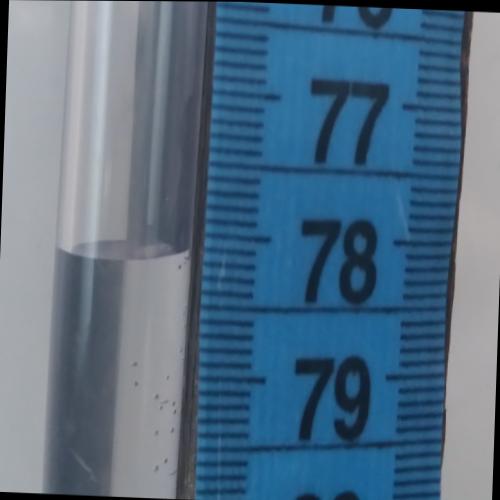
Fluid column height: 78.1 cm